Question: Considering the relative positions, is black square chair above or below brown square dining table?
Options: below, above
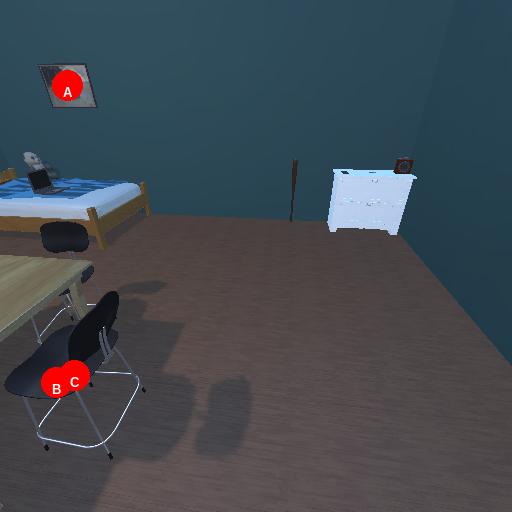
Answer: below